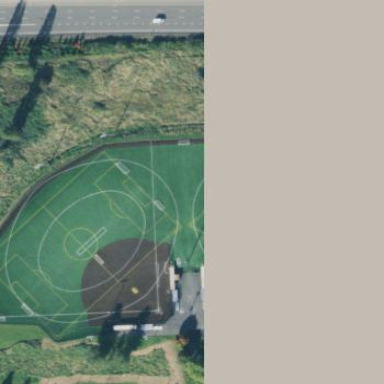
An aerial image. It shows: Baseball pitch for leisure land activities.